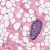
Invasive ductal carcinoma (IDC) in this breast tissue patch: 0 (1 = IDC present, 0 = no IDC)